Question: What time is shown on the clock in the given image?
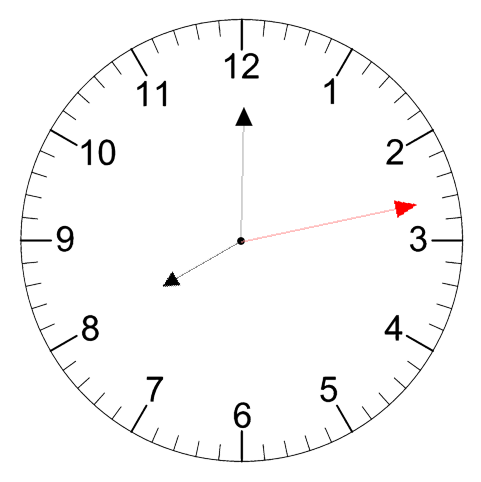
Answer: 08:00:13